Question: I'm trying to get a cURL command to work and have been unable to figure out the correct syntax. Everything I've tried (listed below) results in an "Unknown SSL protocol error".
When I make the request in Chrome 42 I get a 200 response with the expected plaintext body "beat". There is a warning, however, and Chrome shows that the request is made using TLS 1.0 and the connection is encrypted using AES_128_CBC, with SHA1 for message authentication and RSA for key exchange.
Given this information, I would like to be able to make a request to the same URL using cURL and get the response "beat".

The certificates I am trying to pass to cURL were exported from Keychain into both the .pem and .cer formats.
Here's what I have tried. Every one of these commands has failed with the same message "curl: (35) Unknown SSL protocol error in connection to cxdev.sircon.com:-9824".
'''
curl --trace - --ciphers ALL --cacert sircon.cer https://cxdev.sircon.com/ComplianceExpress/AutomatedProcessing/rest/ekg
curl -k -v -1 -4 https://cxdev.sircon.com/ComplianceExpress/AutomatedProcessing/rest/ekg
curl -k -v -1 https://cxdev.sircon.com/ComplianceExpress/AutomatedProcessing/rest/ekg
curl -k -v https://cxdev.sircon.com/ComplianceExpress/AutomatedProcessing/rest/ekg
curl -v --cacert ./sircon.pem https://cxdev.sircon.com/ComplianceExpress/AutomatedProcessing/rest/ekg
curl -v --ciphers ALL --cacert sircon.cer https://cxdev.sircon.com/ComplianceExpress/AutomatedProcessing/rest/ekg
curl -v --tlsv1 --cacert ./sircon.pem https://cxdev.sircon.com/ComplianceExpress/AutomatedProcessing/rest/ekg
curl -v --tlsv1 --cacert sircon.cer https://cxdev.sircon.com/ComplianceExpress/AutomatedProcessing/rest/ekg
curl -v --tlsv1 --ciphers AES128 --cacert sircon.cer https://cxdev.sircon.com/ComplianceExpress/AutomatedProcessing/rest/ekg
curl -v --tlsv1 --ciphers AES128-SHA --cacert sircon.cer https://cxdev.sircon.com/ComplianceExpress/AutomatedProcessing/rest/ekg
curl -v --tlsv1 --ciphers ALL --cacert sircon.cer https://cxdev.sircon.com/ComplianceExpress/AutomatedProcessing/rest/ekg
curl -v -1 https://cxdev.sircon.com/ComplianceExpress/AutomatedProcessing/rest/ekg
curl -v https://cxdev.sircon.com/ComplianceExpress/AutomatedProcessing/rest/ekg
'''
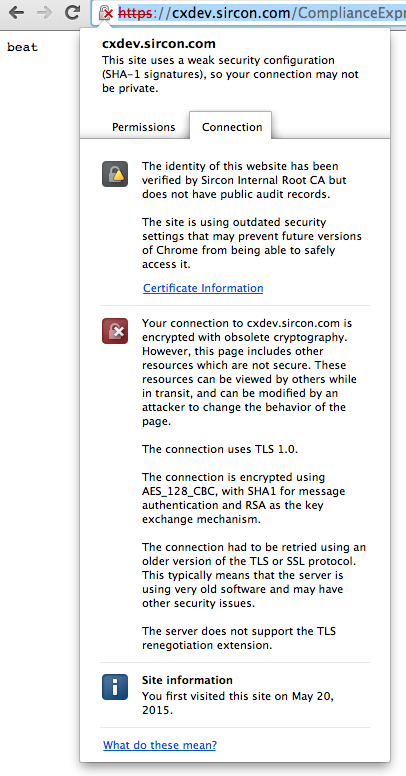
Answer: A new internal CA and certificate fixed the issue. Using TLS 1.0 and encrypting the connection using AES_256_CBC with SHA1 for message authentication and ECDHE_RSA, I was able to get Chrome to show a nice green lock icon when accessing the URL and every single one of the 'curl' commands that I posted in my question are now able to successfully retrieve the resource.